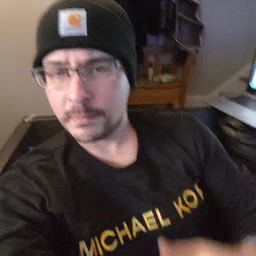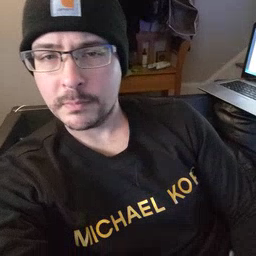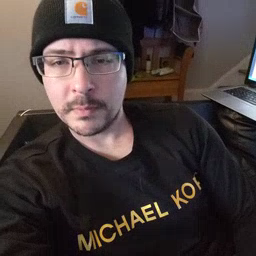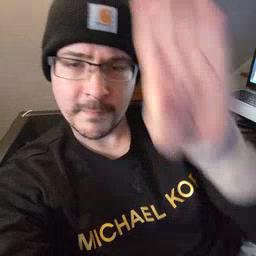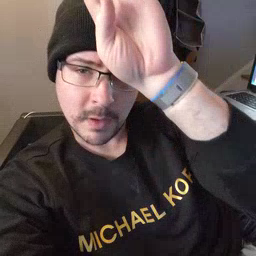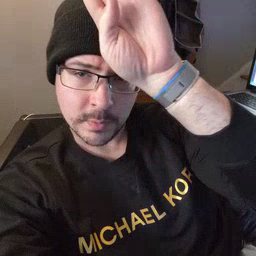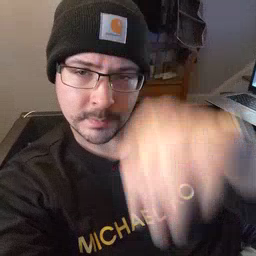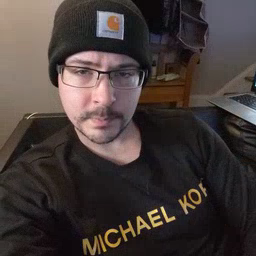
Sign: fireman